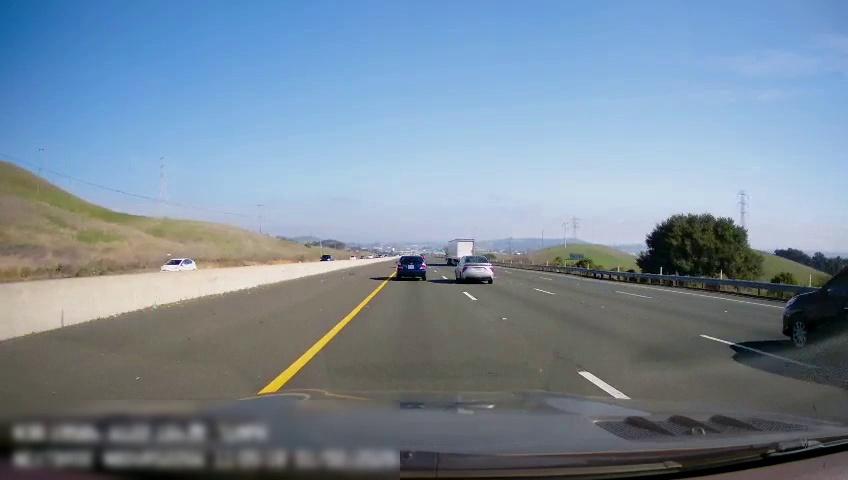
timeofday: Day
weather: Sunny
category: Drivable Space
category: Vehicles | Other LV
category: Vehicles | Car
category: Vehicles | Car
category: Vehicles | Car
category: Vehicles | Car
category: Vehicles | SUV
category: Lanes | Current Lane
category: Lanes | Current Lane
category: Lanes | Alternate Lane
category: Lanes | Alternate Lane
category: Lanes | Alternate Lane